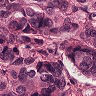
Metastatic tissue present: yes